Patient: sex F, age 44
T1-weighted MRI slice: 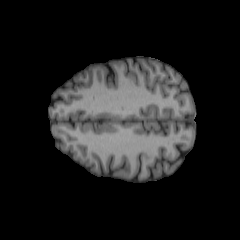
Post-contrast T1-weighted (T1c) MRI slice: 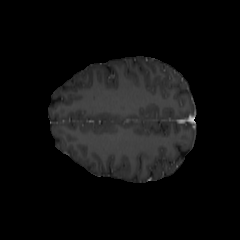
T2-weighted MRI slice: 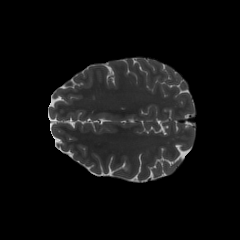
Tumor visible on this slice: no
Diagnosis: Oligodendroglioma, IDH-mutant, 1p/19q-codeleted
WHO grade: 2